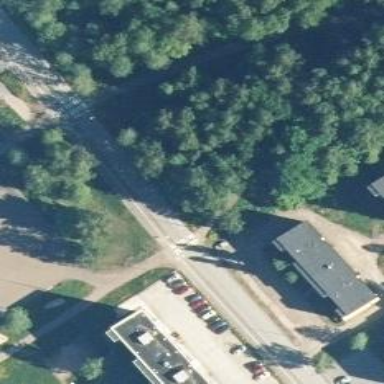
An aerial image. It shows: Cycleway.